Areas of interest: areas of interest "Home Furnishing and Building Materials Market"
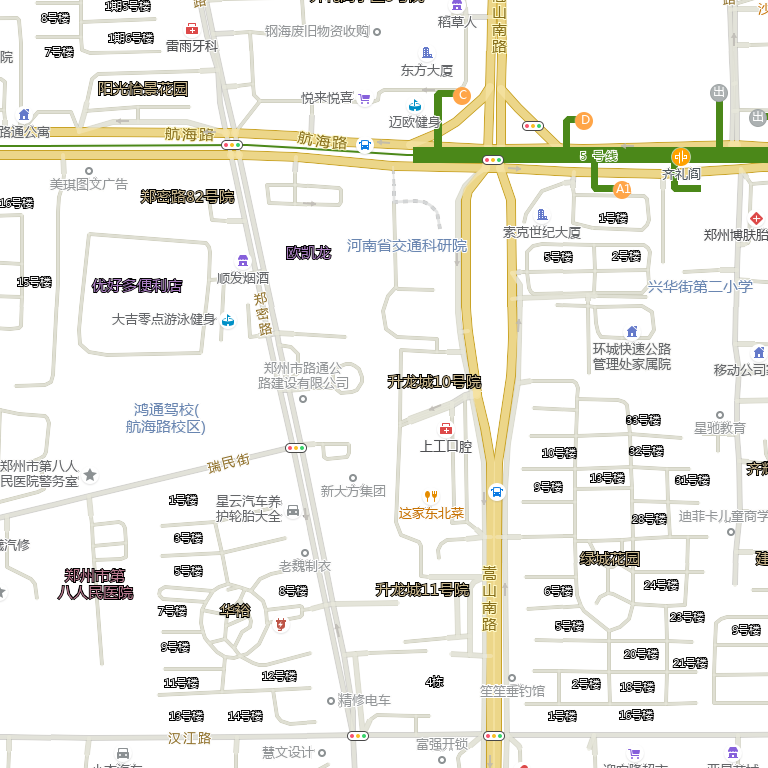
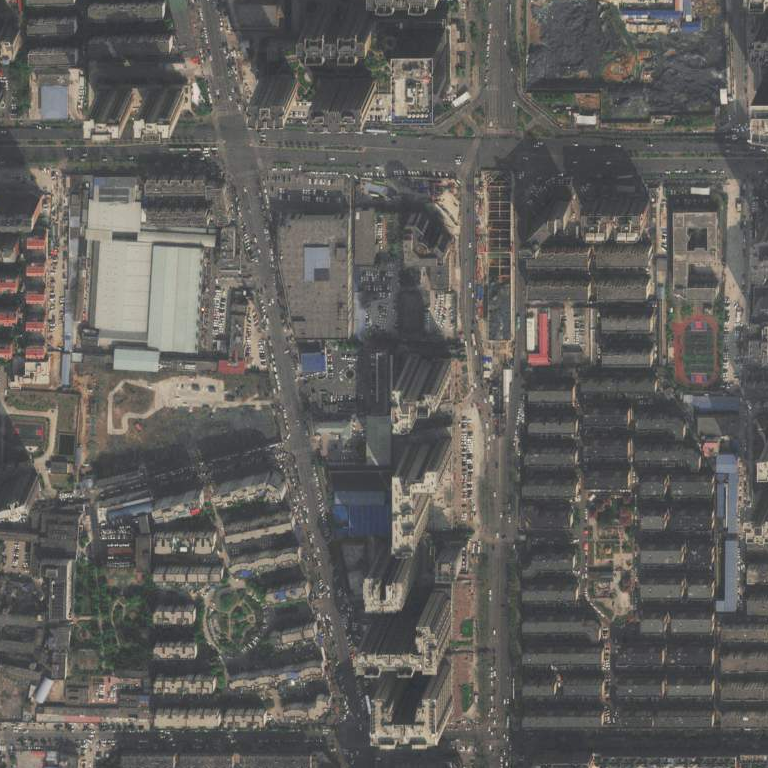